Question: I have this function

where f has values (18 19 20 21 22), and I should compute the value of the function for each value of f and plot each value.
I try to make f as vector 18:22, but it gives result from 1 to 22. Same result when I use for loop. My code is below, how can I modify it to take the values within the range only?
'''
clc
fc=20;
theta=80;
N=16;
f=18:22;
g_m(f)=(sin((N*pi/2).*sin(theta).*(f/fc-1)))./sqrt(N).*(sin(pi/2).*(f/fc-1));
g_p(f)=exp(1j*0.5*(N-1).*pi*sin(theta).*(f/fc-1));
gain(f)=g_m(f).*g_p(f);
figure(1);
plot(f,g_m(f));
'''
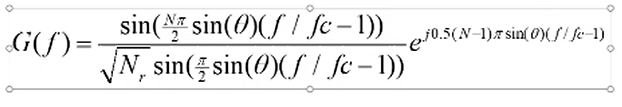
Answer: I believe this should give you enough information:
'''
f = 5:7;
g(f)= [2, 2, 5]
g =
0 0 0 0 2 2 5
'''